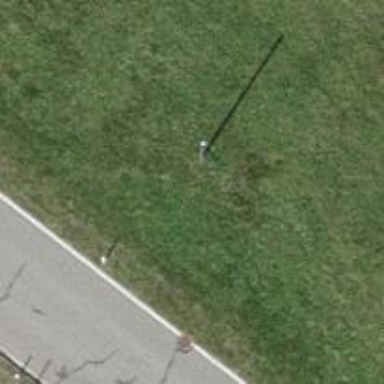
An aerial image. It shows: Power pole.